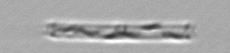
Label: Cerataulina_pelagica